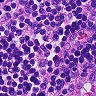
Metastatic tissue present: no